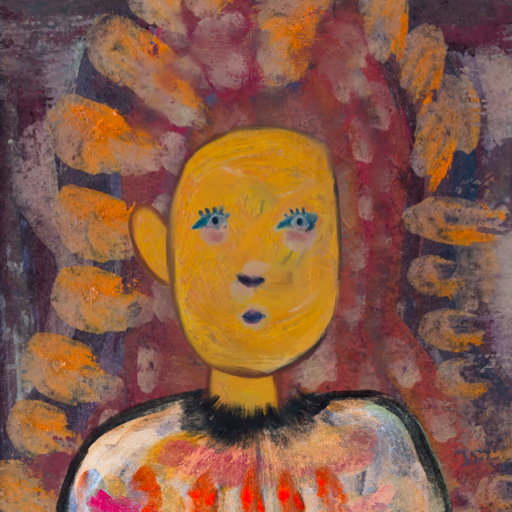
Background: Doll, Head And Neck Front: After_Raid, Face Front: Hill_Girl, Bust: Childish, Hair Front: Blank, Head Accessory: Blank, Second Necklace: Blank, Necklace: Blank, Baby: Blank